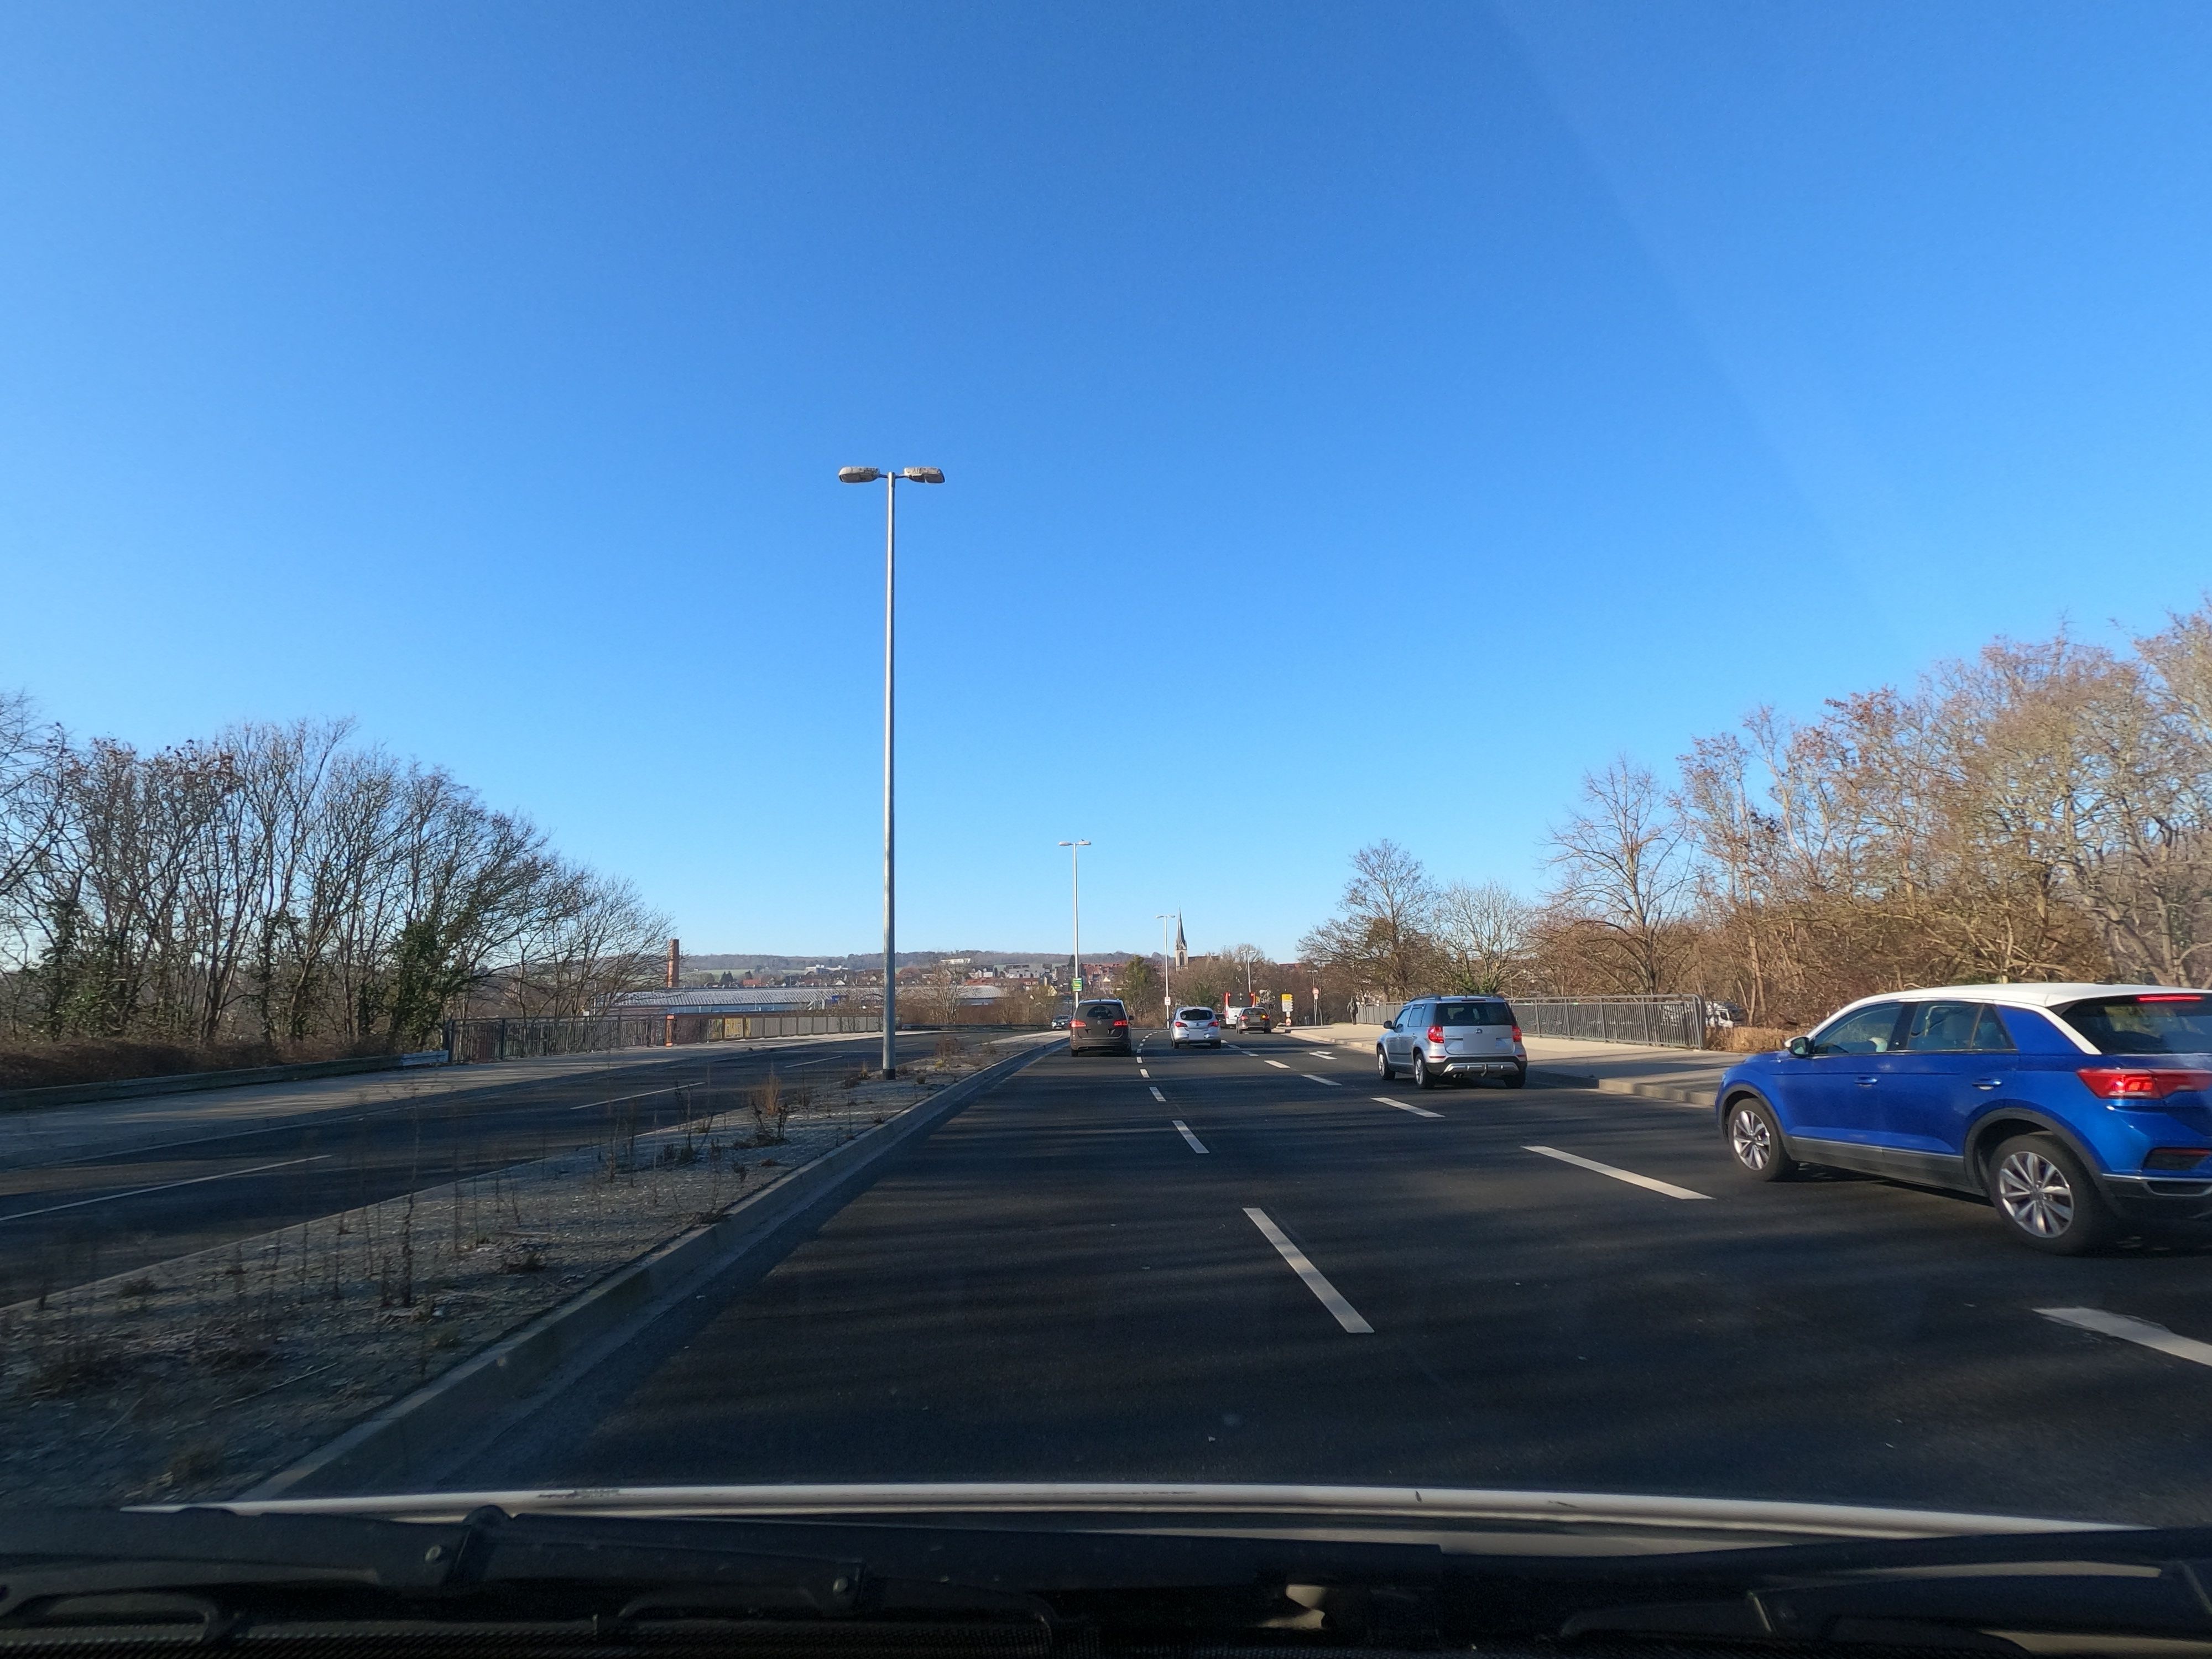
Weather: snowy
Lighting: day
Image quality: good
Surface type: driving surface
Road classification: primary, trunk
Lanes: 3, 2
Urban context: urban centre
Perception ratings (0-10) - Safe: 5.05, Lively: 6.2, Beautiful: 1.87, Boring: 7.98, Depressing: 5.03, Wealthy: 2.56